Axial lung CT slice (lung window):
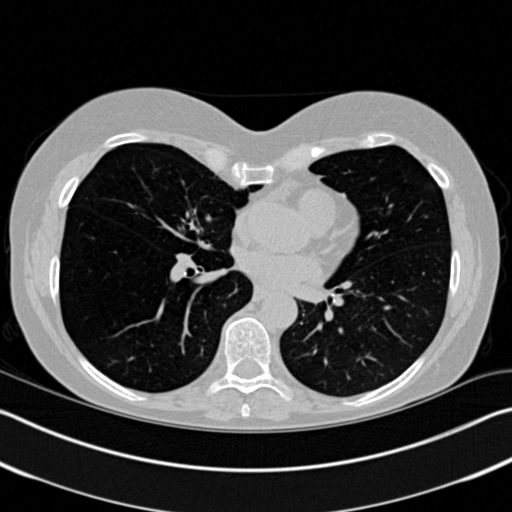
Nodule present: no